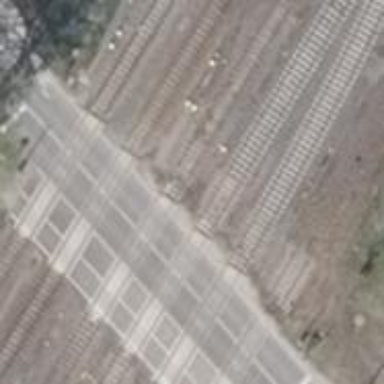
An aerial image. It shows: Level crossing with lights at the railway.